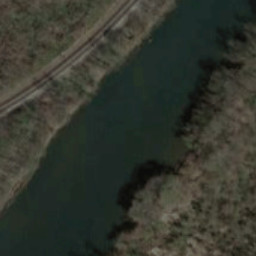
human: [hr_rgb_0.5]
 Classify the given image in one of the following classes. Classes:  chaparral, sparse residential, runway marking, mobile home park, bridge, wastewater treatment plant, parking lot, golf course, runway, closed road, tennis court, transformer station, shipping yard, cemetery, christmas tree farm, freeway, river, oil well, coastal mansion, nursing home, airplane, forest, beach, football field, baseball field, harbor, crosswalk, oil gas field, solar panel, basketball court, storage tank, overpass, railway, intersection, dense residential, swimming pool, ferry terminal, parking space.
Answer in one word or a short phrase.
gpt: river